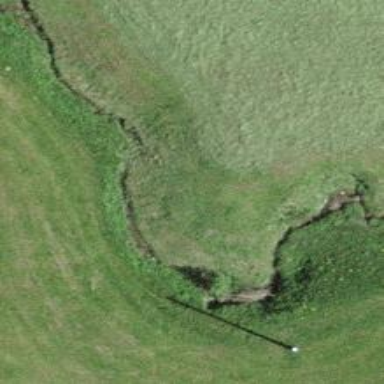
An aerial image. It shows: Ditch serving as waterway.